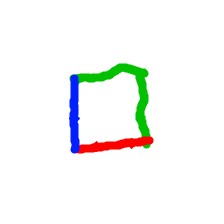
Shape: square